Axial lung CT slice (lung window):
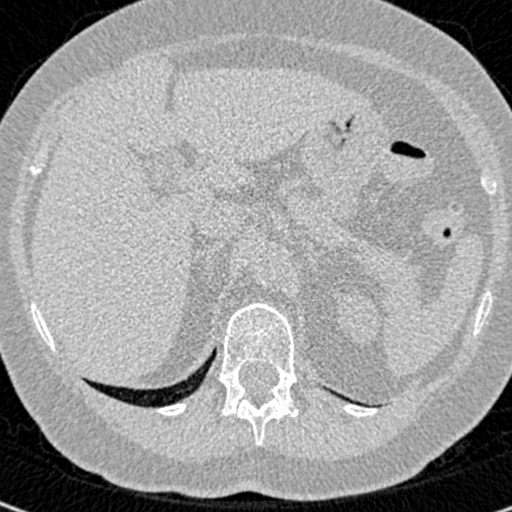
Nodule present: no